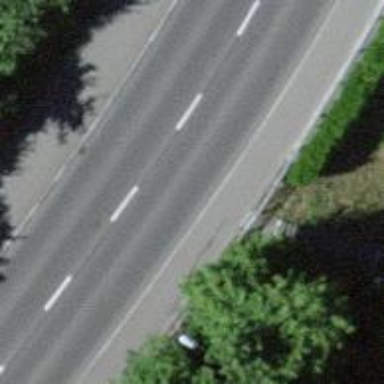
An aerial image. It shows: Asphalt cycleway.